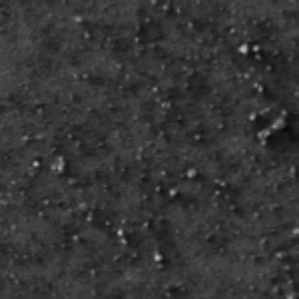
Label: frost